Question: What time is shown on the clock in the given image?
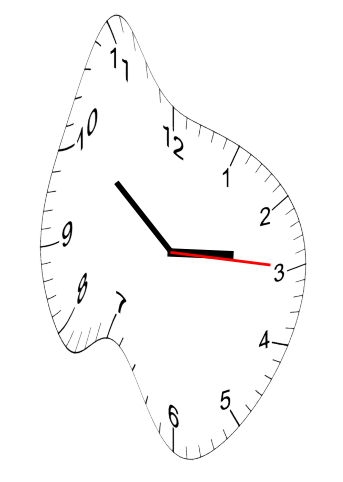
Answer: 02:51:15